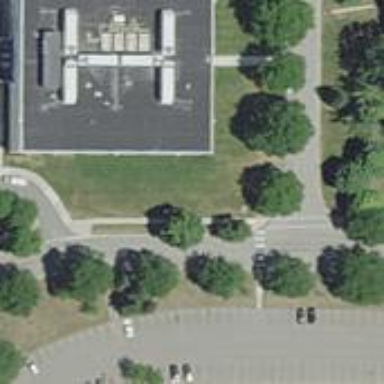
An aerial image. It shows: Office building.